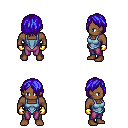
a pixel art fantasy rpg character, male body template, human, dark skin, blue vest, magenta pants, blue bangs hairstyle, gold gloves, four views (front, back, left, right), 2x2 character sprite sheet, small pixel art, hard edges, no anti-aliasing